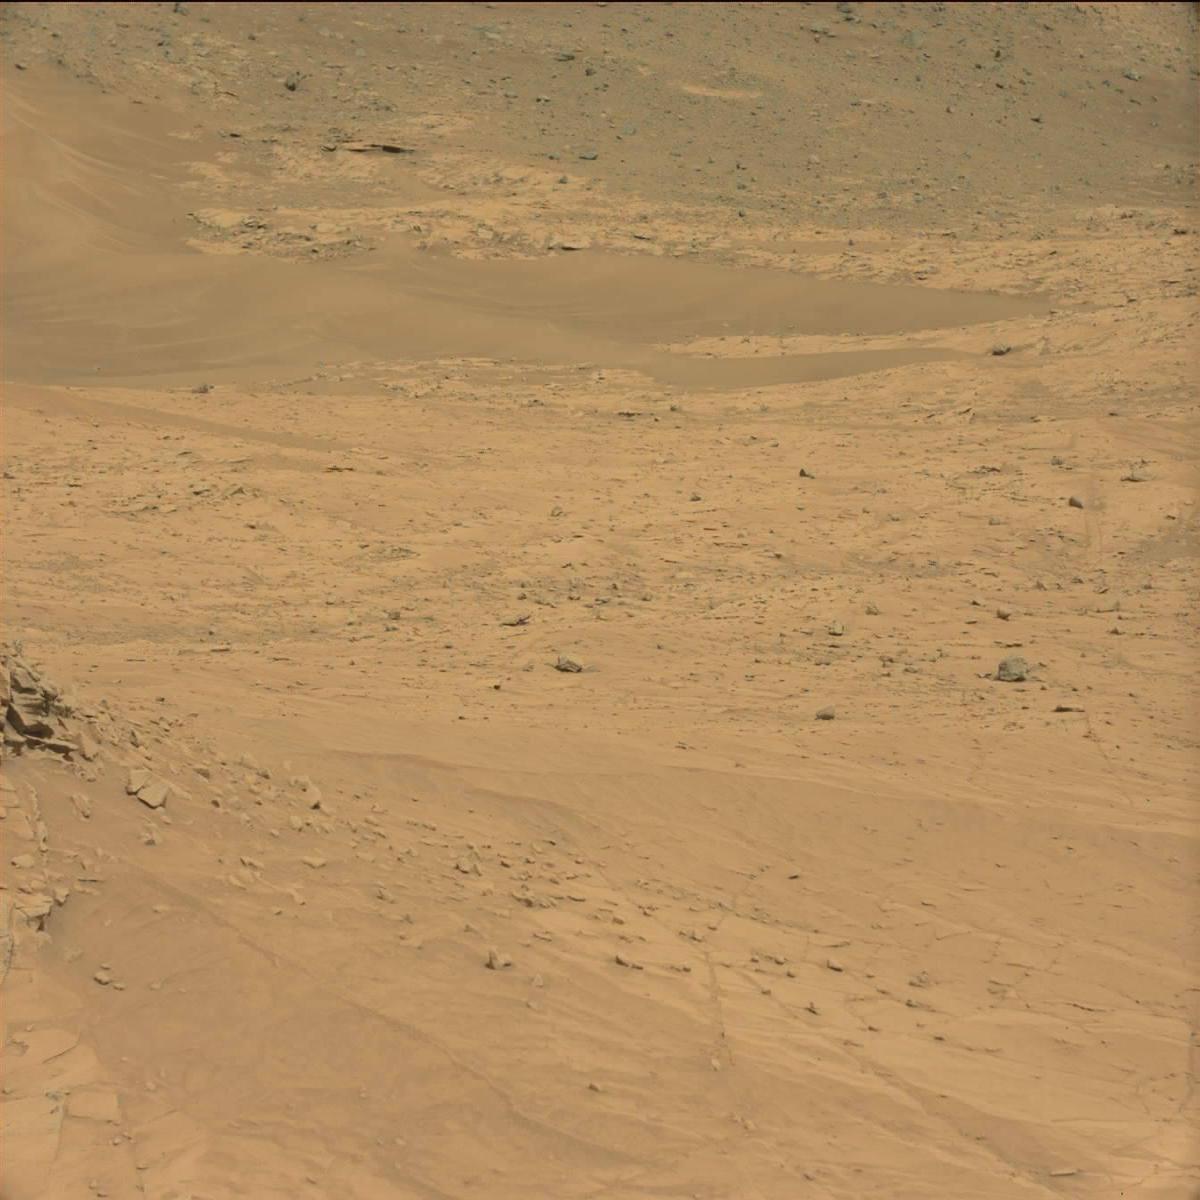
Terrain classes present: Bedrock, Rock, Sand / Soil